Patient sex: F
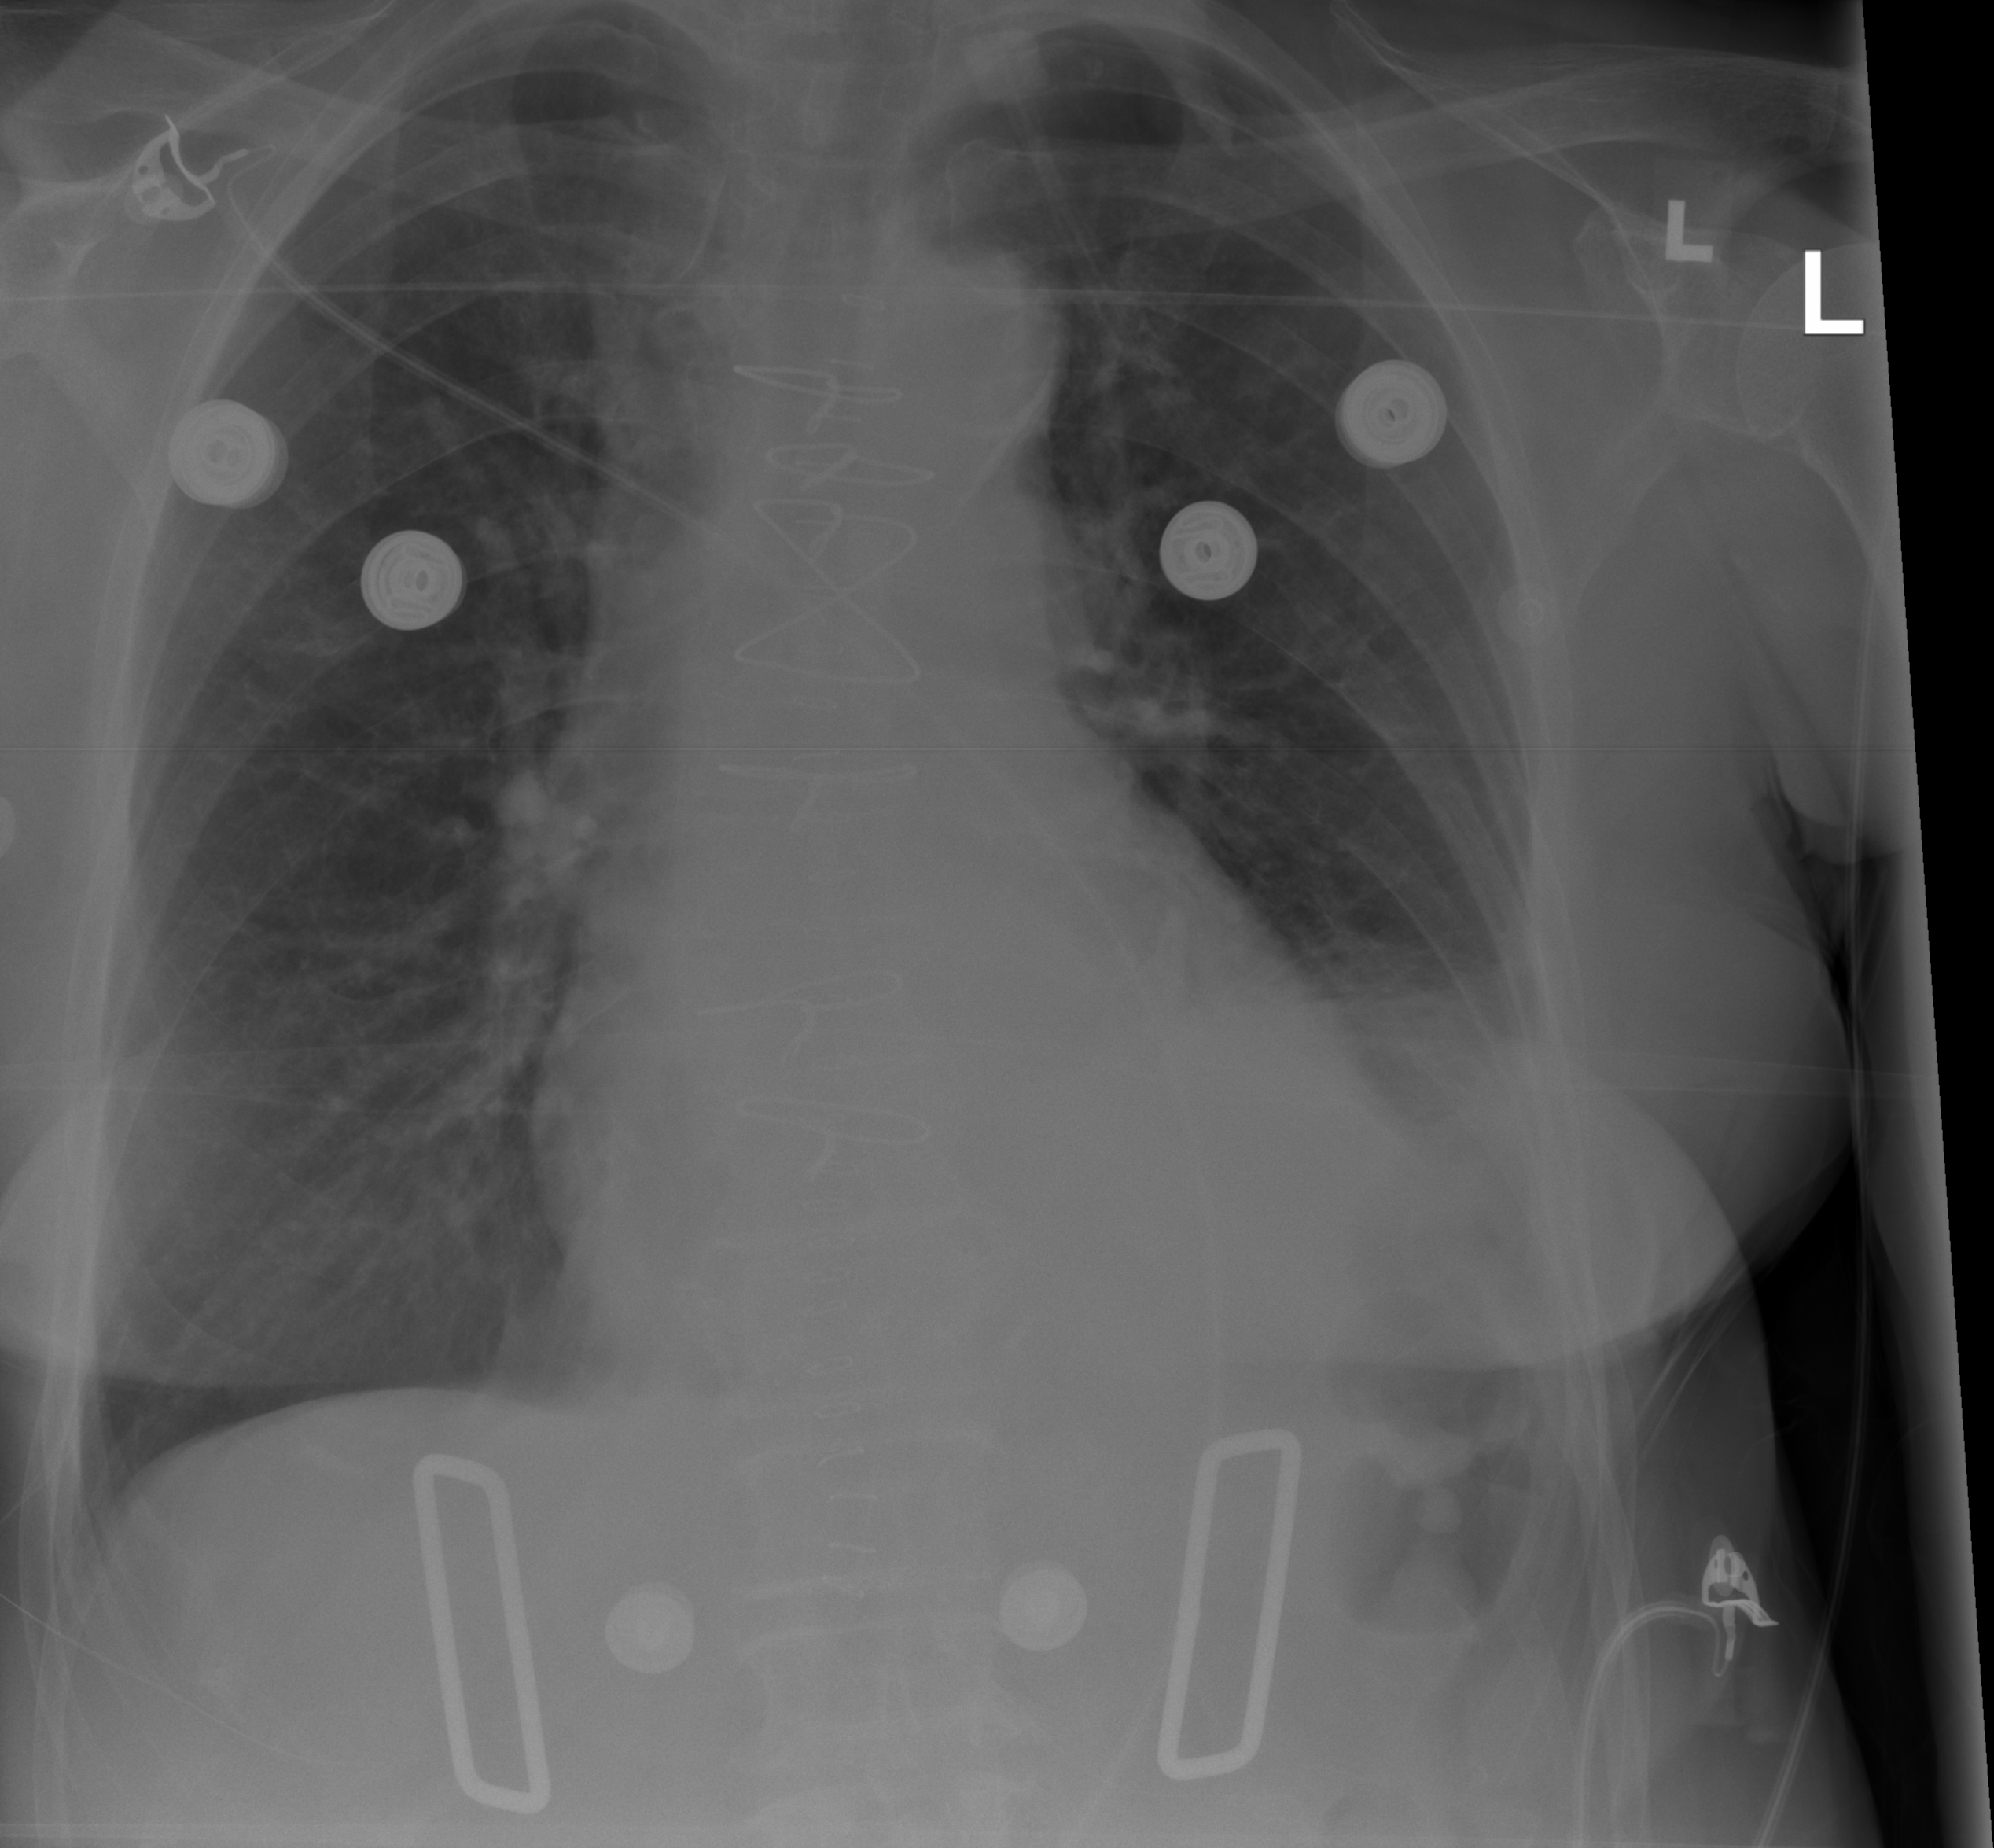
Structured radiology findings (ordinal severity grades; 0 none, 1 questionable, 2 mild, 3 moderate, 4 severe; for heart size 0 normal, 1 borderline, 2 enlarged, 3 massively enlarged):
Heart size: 1
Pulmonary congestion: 0
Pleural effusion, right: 0
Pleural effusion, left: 2
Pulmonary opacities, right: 0
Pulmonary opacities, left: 0
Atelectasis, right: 0
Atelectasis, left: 2